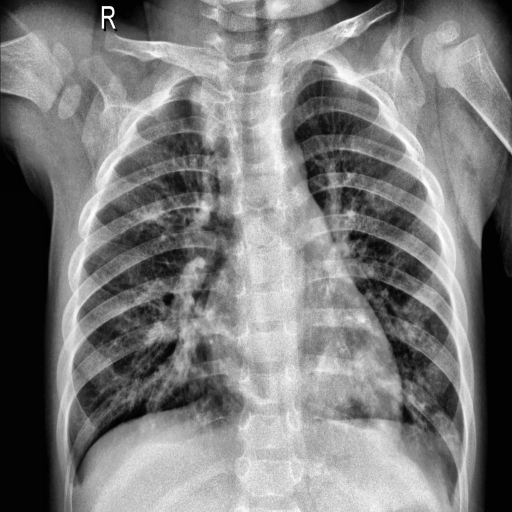
Finding: PNEUMONIA